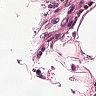
Metastatic tissue present: no